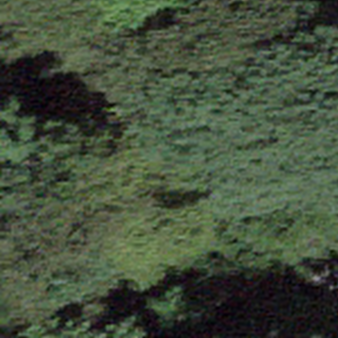
Label: other